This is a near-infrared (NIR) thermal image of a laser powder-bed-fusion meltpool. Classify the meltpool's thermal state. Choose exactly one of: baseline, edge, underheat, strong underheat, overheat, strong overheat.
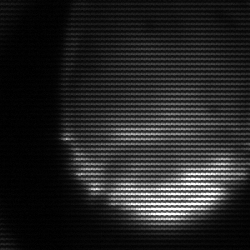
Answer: edge